Interaction volume radius: 5 \u00c5
Interaction volume height: 10 \u00c5
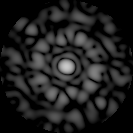
Disorder parameter: 0.8744